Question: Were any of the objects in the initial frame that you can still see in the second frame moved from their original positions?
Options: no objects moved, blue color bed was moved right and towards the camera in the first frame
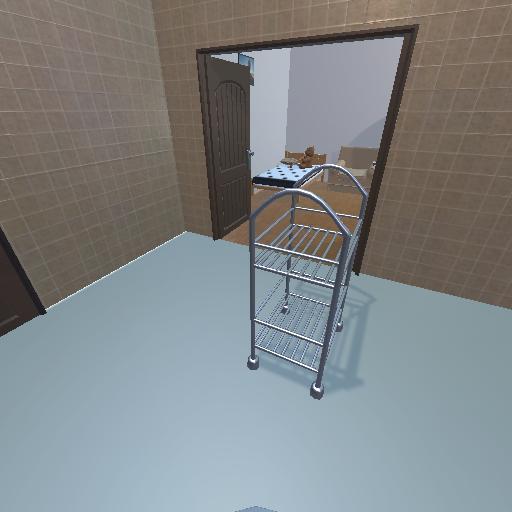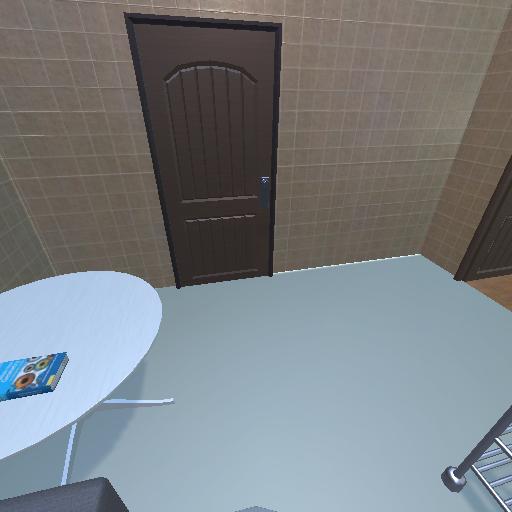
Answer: no objects moved